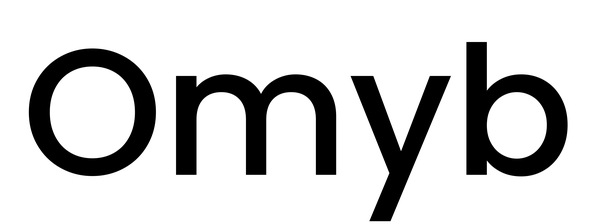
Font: Poppins-Medium